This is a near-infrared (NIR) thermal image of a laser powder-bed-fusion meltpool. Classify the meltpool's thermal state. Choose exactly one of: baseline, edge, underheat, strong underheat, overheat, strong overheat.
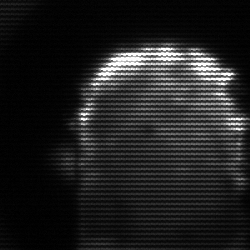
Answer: baseline